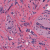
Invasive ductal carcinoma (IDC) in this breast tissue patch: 1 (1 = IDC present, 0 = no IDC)